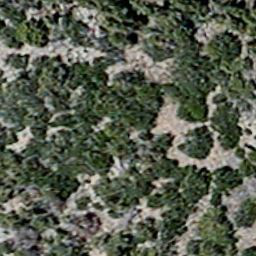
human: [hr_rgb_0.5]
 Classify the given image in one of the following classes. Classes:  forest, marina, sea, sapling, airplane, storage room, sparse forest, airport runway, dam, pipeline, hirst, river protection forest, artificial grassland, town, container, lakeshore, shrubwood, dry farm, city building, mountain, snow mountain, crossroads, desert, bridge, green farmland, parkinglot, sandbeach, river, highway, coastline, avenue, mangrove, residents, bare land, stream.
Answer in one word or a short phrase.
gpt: sparse forest